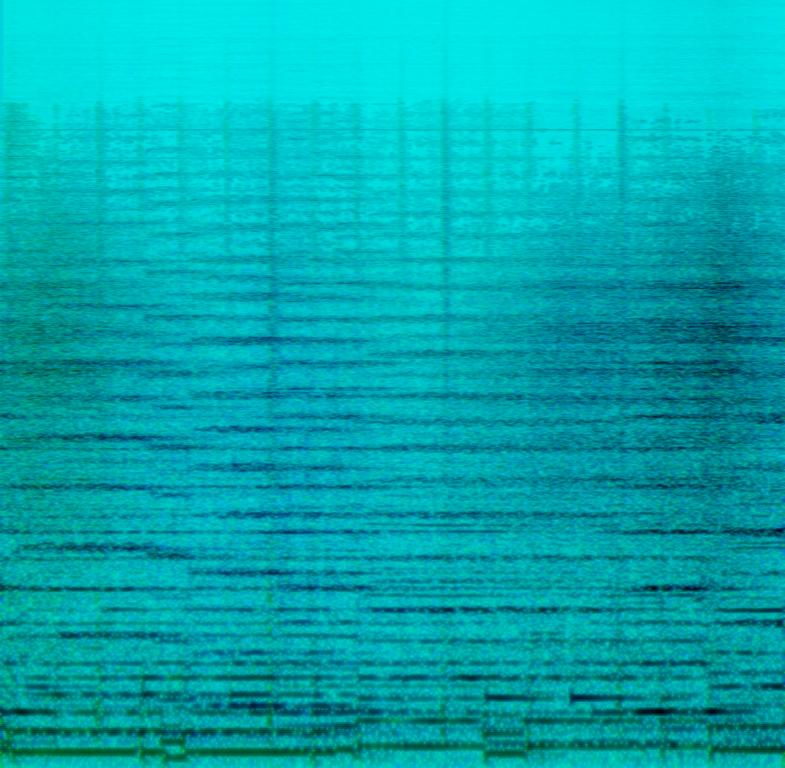
The song feels cinematic and momentous. It's an orchestral piece with string instruments, and then with an electric guitar lick. The emotion is gripping and a little sombre.